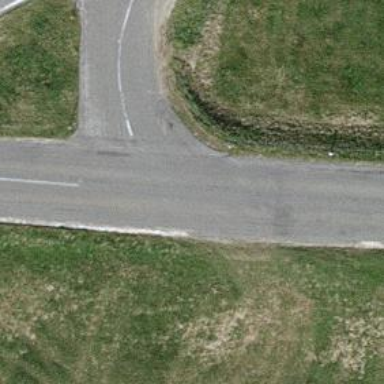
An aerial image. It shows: Tertiary road.